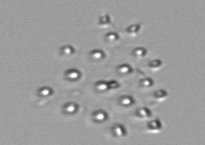
Label: Parvicorbicula_socialis